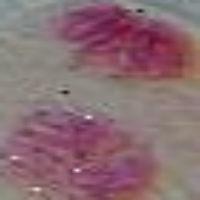
Label: telophase